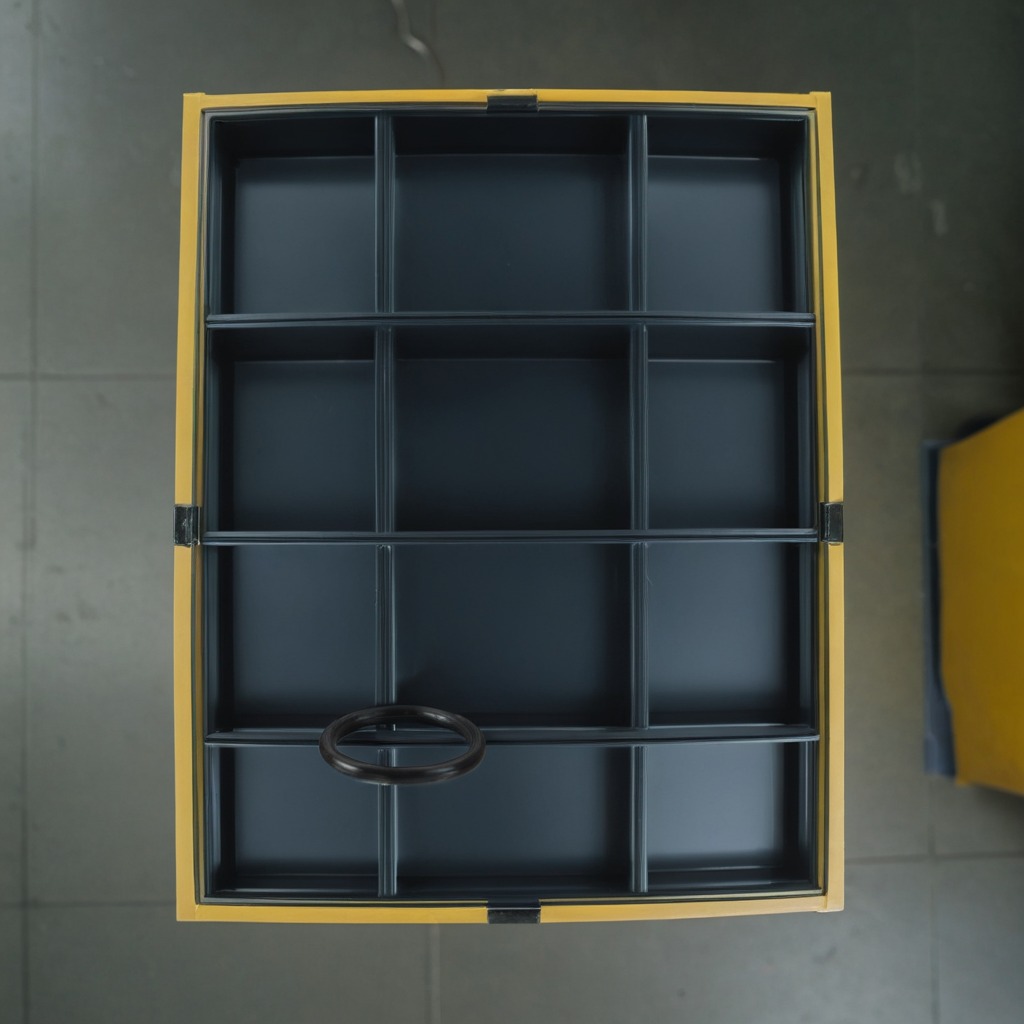
A rubber O-ring is lying on a toolbox surface in an airplane hangar workshop 8K.